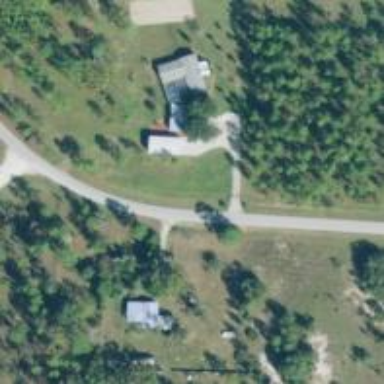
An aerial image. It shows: Driveway.